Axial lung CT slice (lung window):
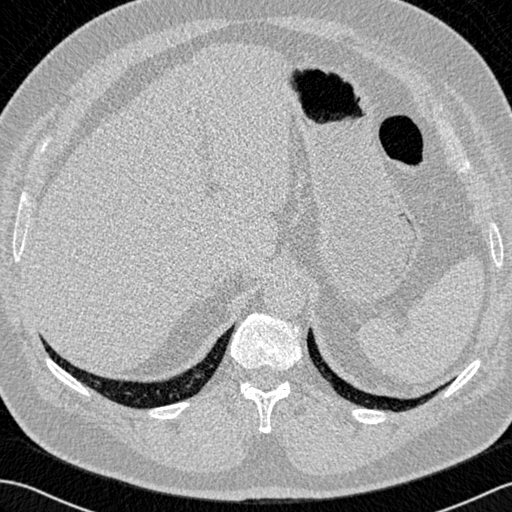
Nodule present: no